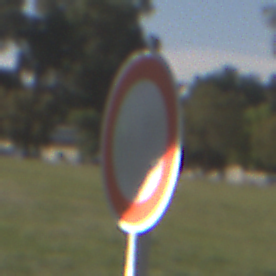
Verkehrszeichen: VerbotFahrzeugeAllerArt
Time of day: MorningAfternoon
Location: Outdoor (Nature)
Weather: PartlyCloudy
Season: NotSpecified
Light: Natural